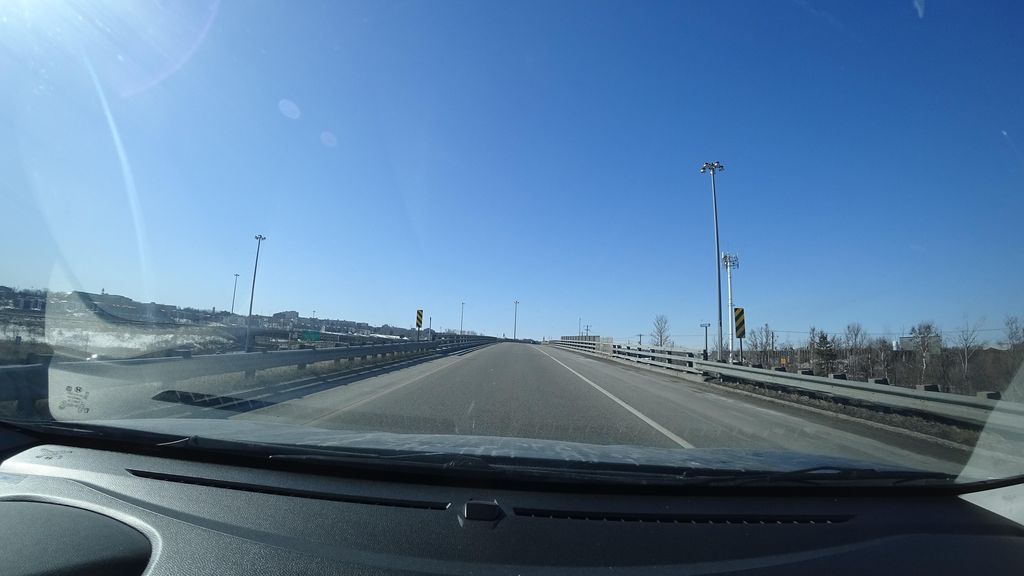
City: quebec_city